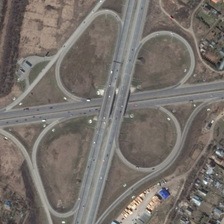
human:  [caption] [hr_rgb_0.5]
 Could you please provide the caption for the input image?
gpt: some buildings and bareland are near a viaduct .

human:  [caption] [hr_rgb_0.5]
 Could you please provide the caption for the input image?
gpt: some buildings and bareland are near a viaduct .

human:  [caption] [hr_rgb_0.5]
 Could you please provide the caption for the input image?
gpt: some buildings and bareland are near a viaduct .

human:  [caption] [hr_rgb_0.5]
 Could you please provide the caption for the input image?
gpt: some buildings and bareland are near a viaduct .

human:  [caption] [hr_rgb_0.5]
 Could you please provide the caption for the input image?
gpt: some buildings and bareland are near a viaduct .